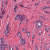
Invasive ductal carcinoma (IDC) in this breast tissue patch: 1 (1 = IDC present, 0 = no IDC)